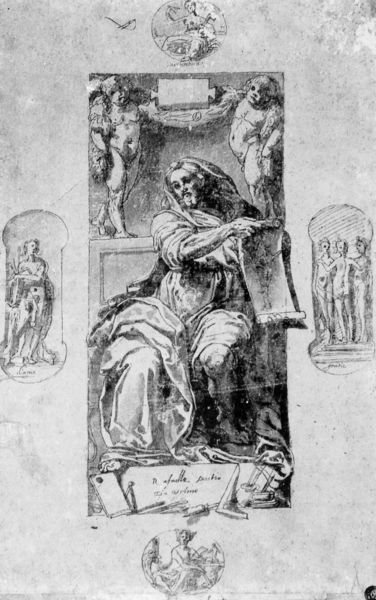
Titel: Porträt von Raffael
Künstler: Federico Zuccari
Standort: London
Institution: Christie's
Schlagwörter: akt, gott, mann, nackt, frauen, sitzen, nase, schwarz, skizze, weiss, zeichnung, bart, falten, halten, ärmel, figur, gewand, mantel, sitzend, drei, vater, blatt, girlande, kinder, rund, engel, putte, putto, skulptur, statue, schrift, studie, grafik, graphik, figuren, könig, thron, tafel, grazien, inschrift, sitzt, knie, zeigen, nische, schild, moses, medaillon, druck, schwarz-weiß, stich, illustration, text, kreise, entwurf, mythologie, rolle, christus, jesus, götter, musen, griechenland, heiliger, schriftrolle, heilige, heiligtum, fresko, putten, putti, prophet, fresco, beschreibung, göttinnen, nischen, winkel, latein, spruchband, schriftband, pergamentrolle, evangelist, genien, mehrteilig, vlies, frekso, grazein